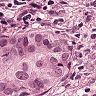
Metastatic tissue present: yes